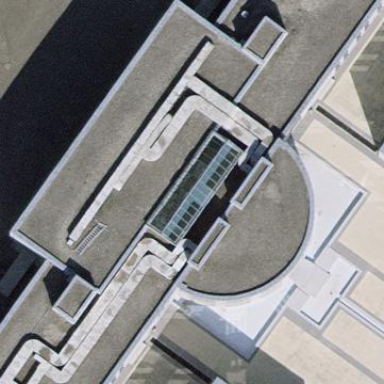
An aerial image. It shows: College building.